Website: crate-barrel
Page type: customer-info-address
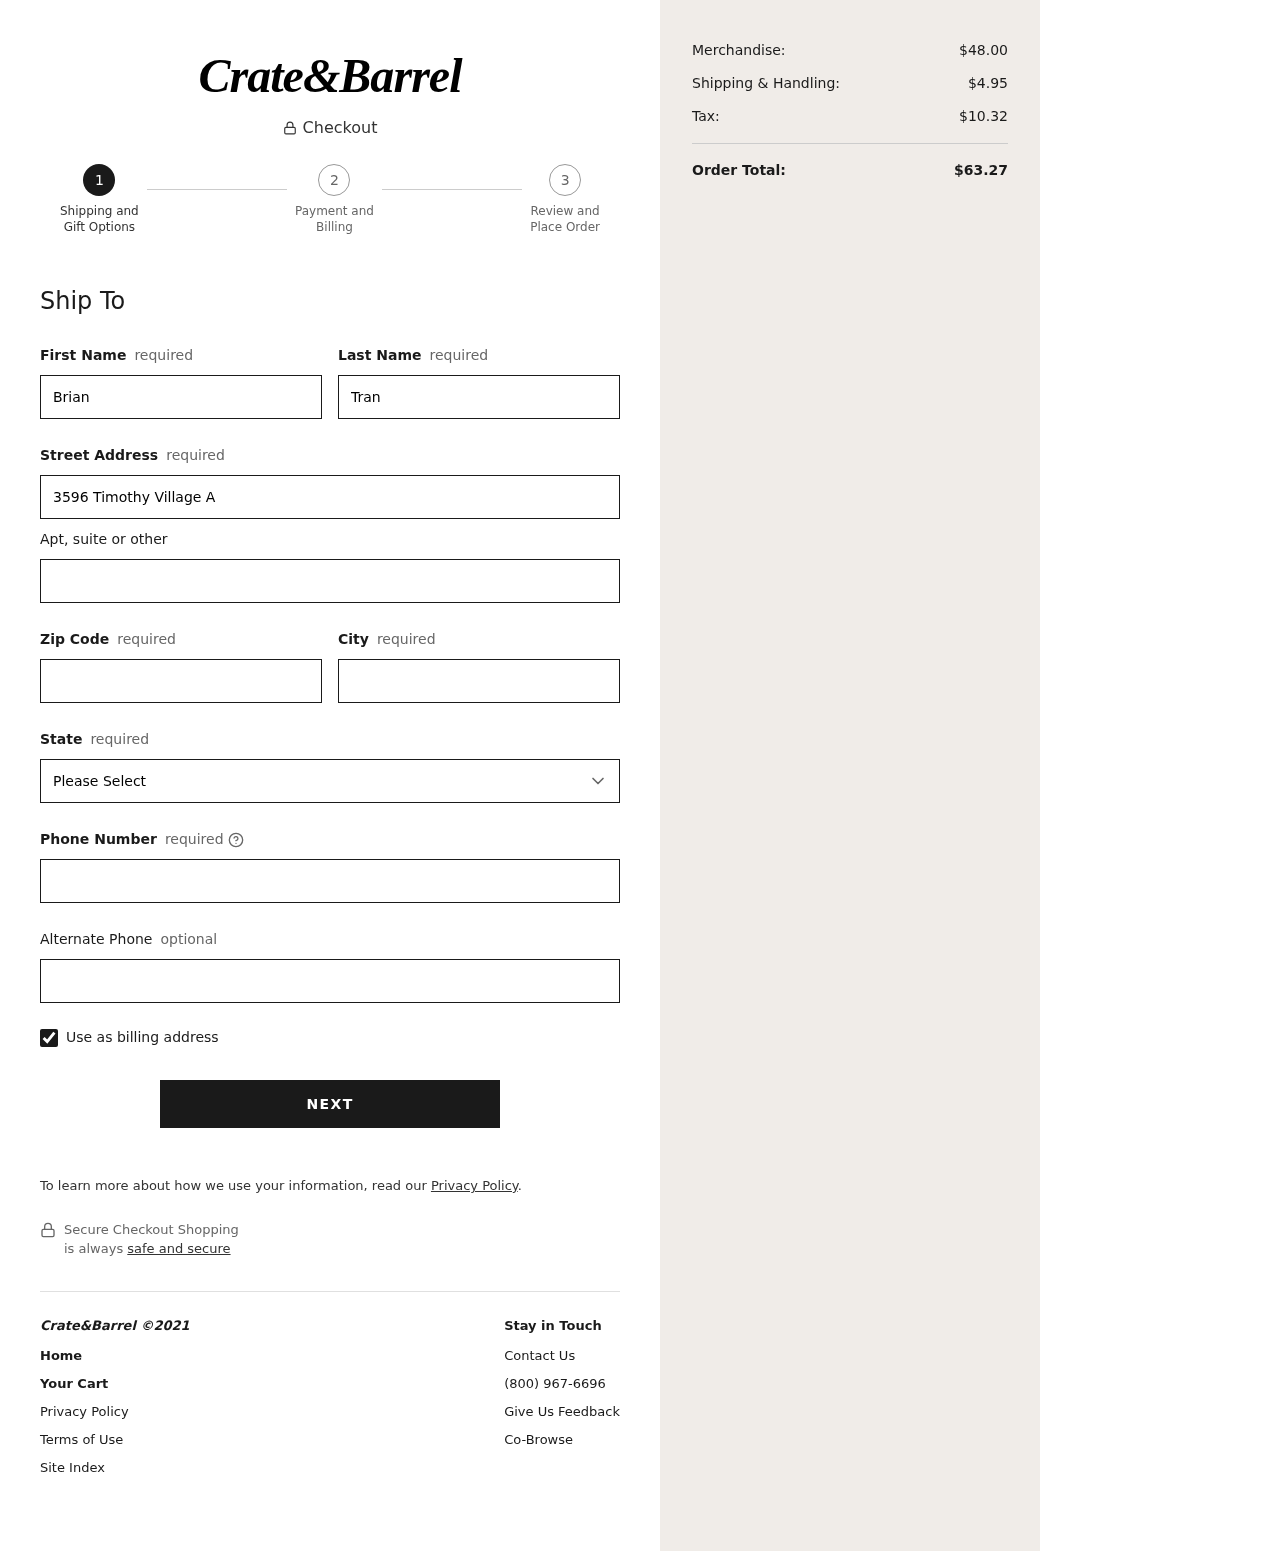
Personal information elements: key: PII_STATE
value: South Carolina
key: PII_FIRSTNAME
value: Brian
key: PII_LASTNAME
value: Tran
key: PII_STREET
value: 3596 Timothy Village Apt. 049
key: PII_POSTCODE
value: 08585
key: PII_CITY
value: Lake Ruthberg
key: PII_PHONE
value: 8635473939
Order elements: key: ORDER_SUBTOTAL
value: $48.00
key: ORDER_SHIPPING_COST
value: $4.95
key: ORDER_TAX
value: $10.32
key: ORDER_TOTAL
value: $63.27